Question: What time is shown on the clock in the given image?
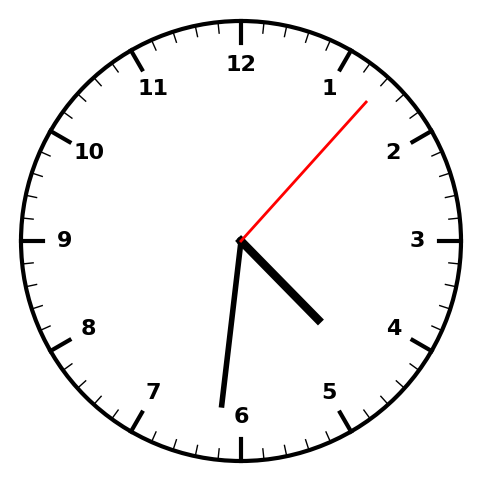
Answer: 04:31:07